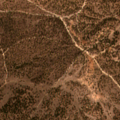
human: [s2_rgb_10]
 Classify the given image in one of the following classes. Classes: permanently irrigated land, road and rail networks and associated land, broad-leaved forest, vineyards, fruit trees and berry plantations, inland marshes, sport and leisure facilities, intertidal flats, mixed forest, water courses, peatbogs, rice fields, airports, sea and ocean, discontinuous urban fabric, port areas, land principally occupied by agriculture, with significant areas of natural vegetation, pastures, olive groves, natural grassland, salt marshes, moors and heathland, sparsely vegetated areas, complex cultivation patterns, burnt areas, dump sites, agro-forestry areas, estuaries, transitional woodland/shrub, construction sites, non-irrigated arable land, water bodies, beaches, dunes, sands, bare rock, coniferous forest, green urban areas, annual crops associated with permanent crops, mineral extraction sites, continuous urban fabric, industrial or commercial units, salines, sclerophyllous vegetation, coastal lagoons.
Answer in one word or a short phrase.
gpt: agro-forestry areas